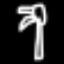
Label: palm tree